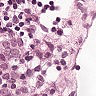
Metastatic tissue present: yes